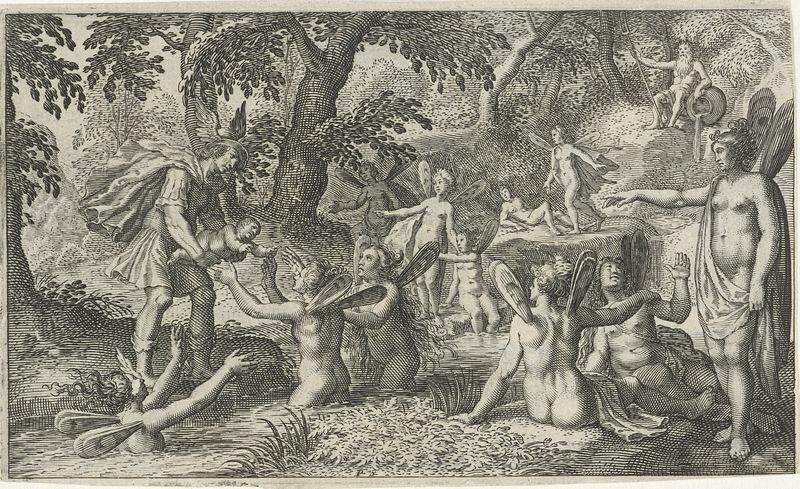
Titel: Mercurius geeft Bacchus aan de nimfen van Nysa
Künstler: Pieter Serwouters
Standort: Amsterdam
Institution: Rijksmuseum
Schlagwörter: bois, foret, eau, antique, vase, enfant, nue, aille, ange, ailes, scene, trident, nu, ruisseaux